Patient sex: M
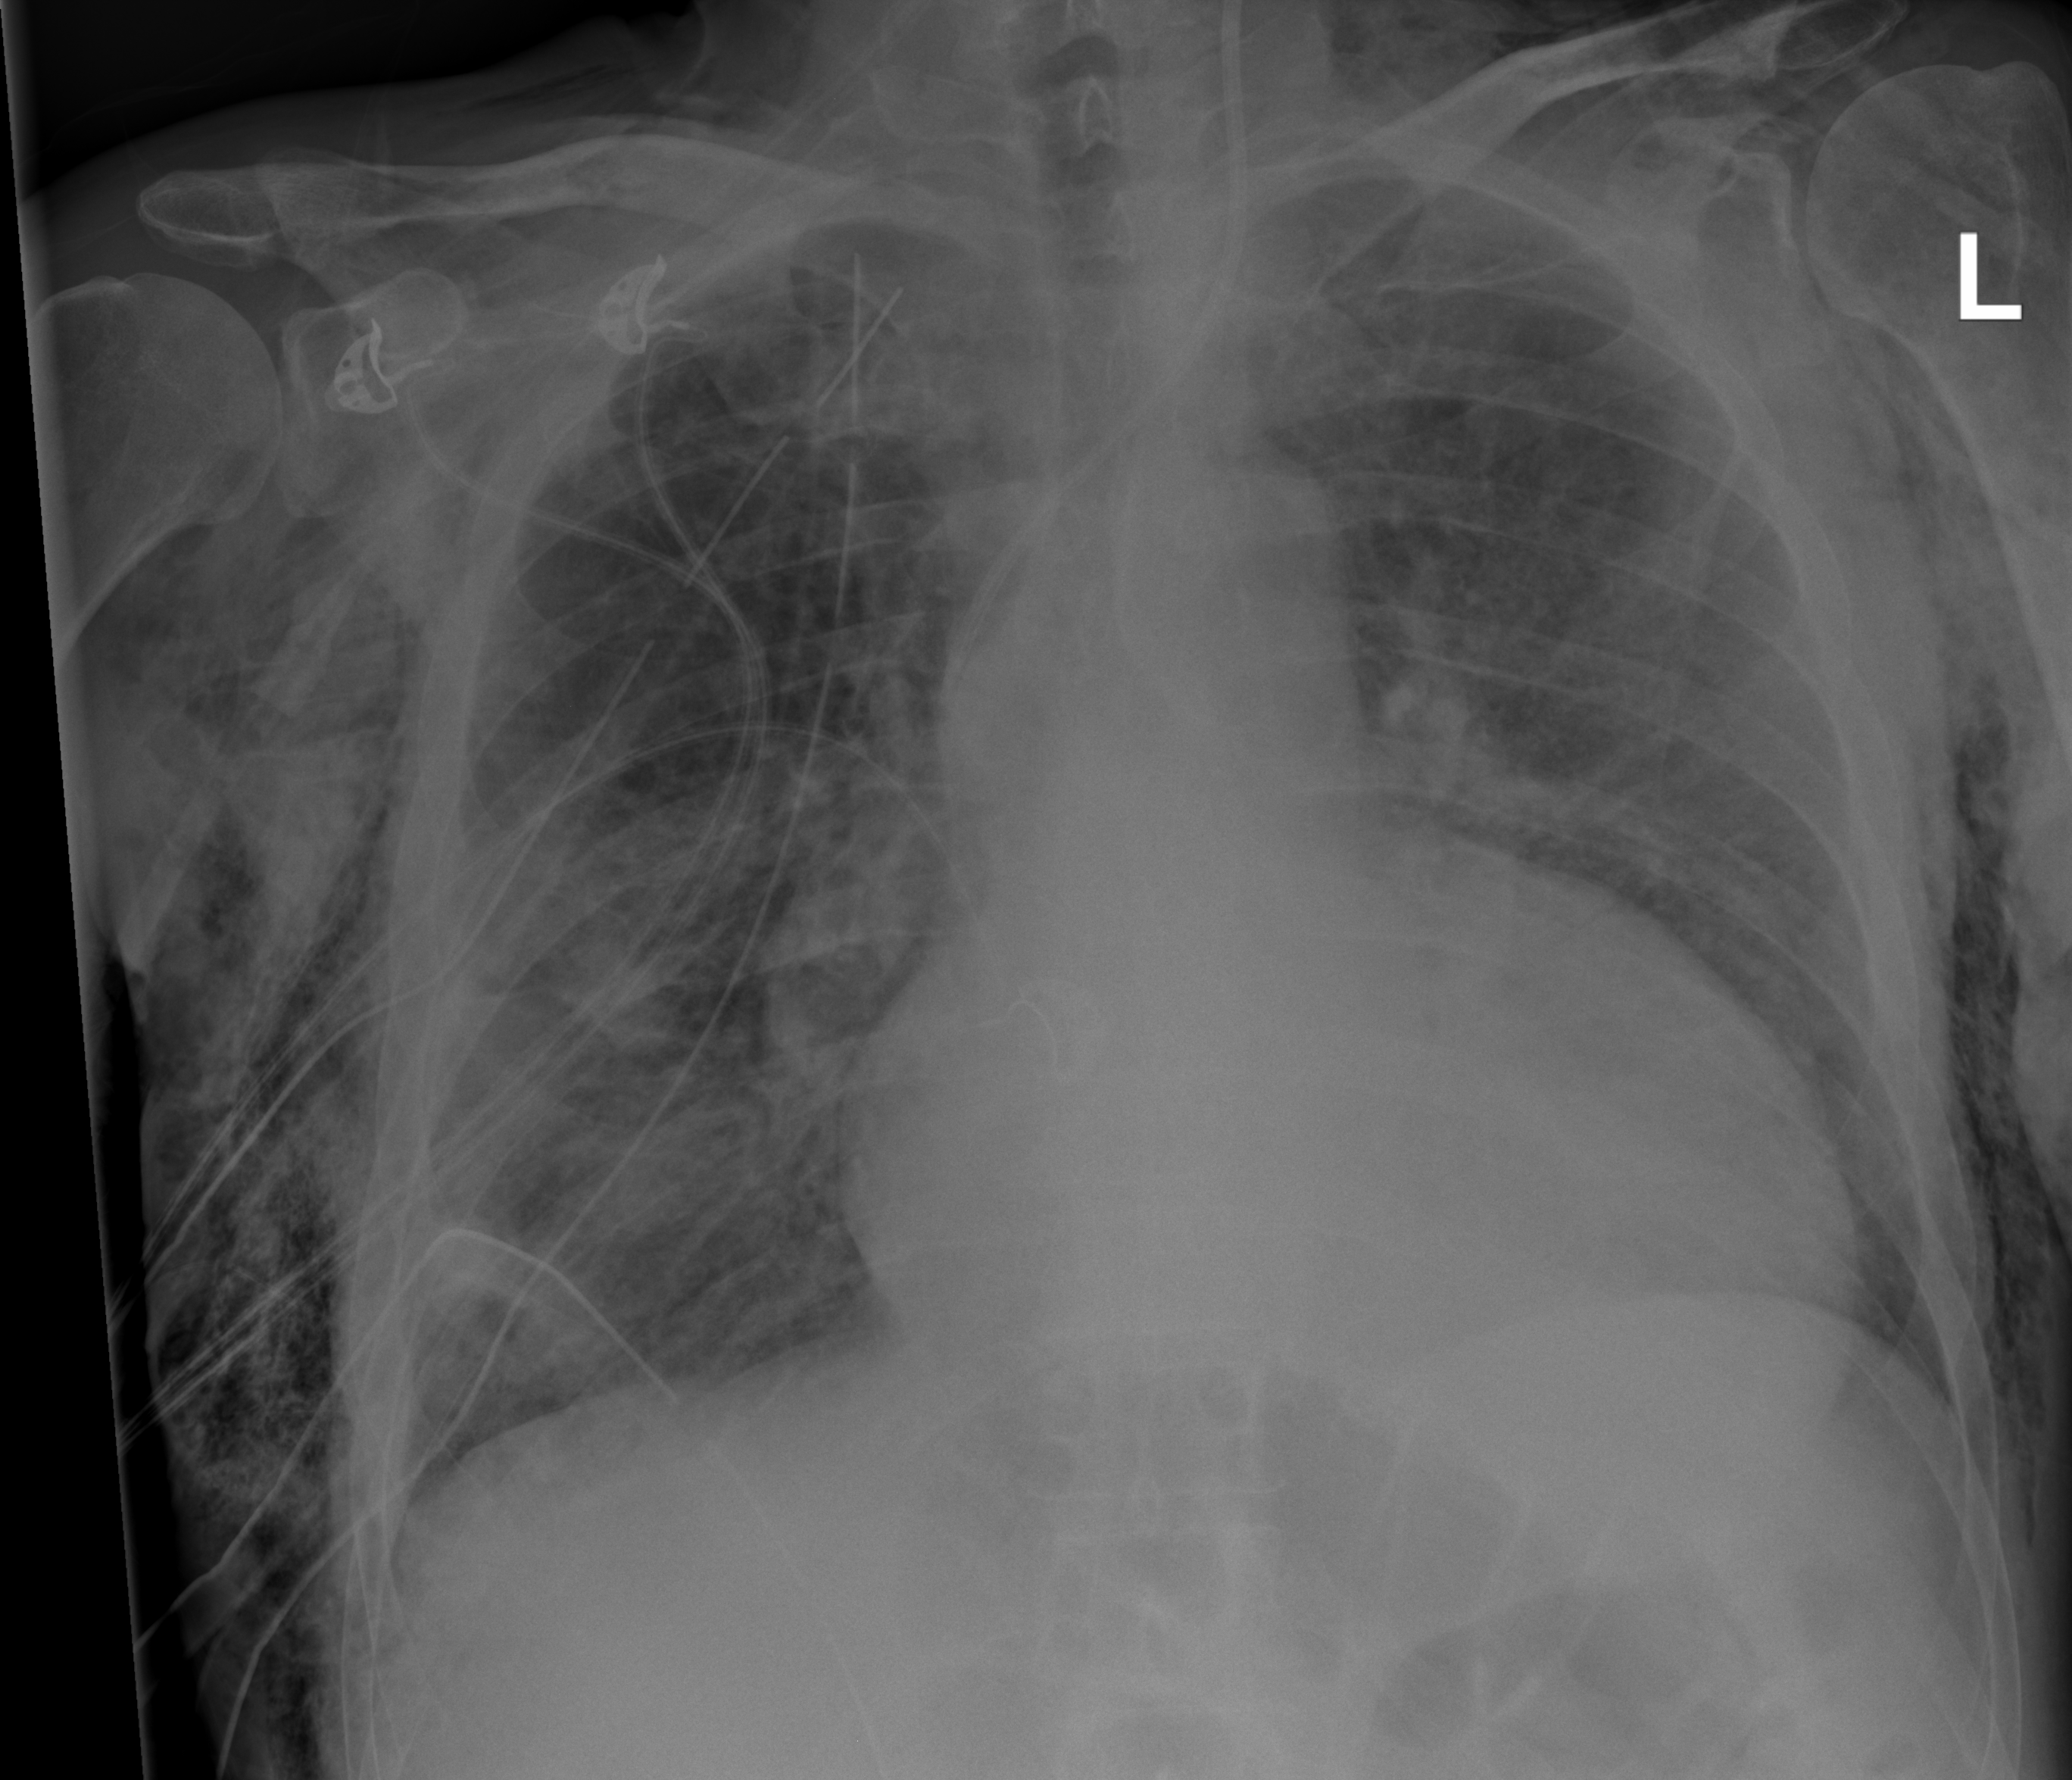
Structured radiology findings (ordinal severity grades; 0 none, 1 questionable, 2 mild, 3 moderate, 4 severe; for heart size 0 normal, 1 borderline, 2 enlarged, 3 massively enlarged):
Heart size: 2
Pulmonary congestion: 0
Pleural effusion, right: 2
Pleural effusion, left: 0
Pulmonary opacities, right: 2
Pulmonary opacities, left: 0
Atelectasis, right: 2
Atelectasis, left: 2